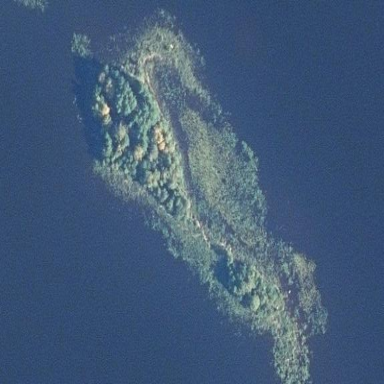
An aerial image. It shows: Islet.